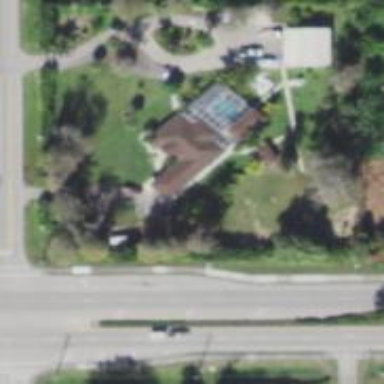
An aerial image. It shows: Driveway.